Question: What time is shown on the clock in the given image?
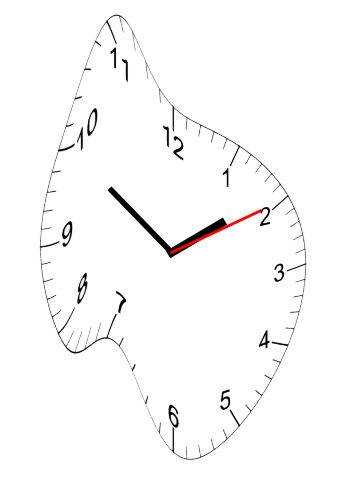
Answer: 01:50:10